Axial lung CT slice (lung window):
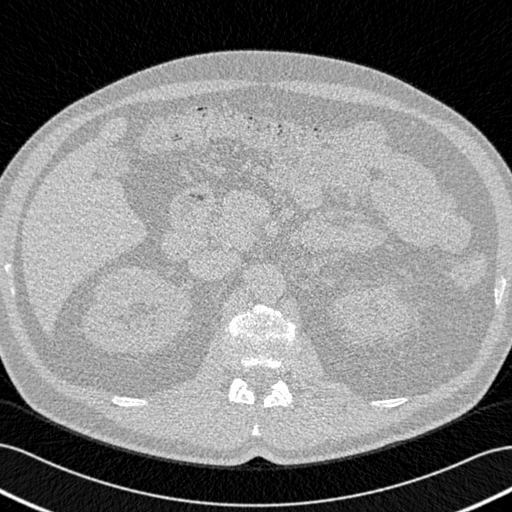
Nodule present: no